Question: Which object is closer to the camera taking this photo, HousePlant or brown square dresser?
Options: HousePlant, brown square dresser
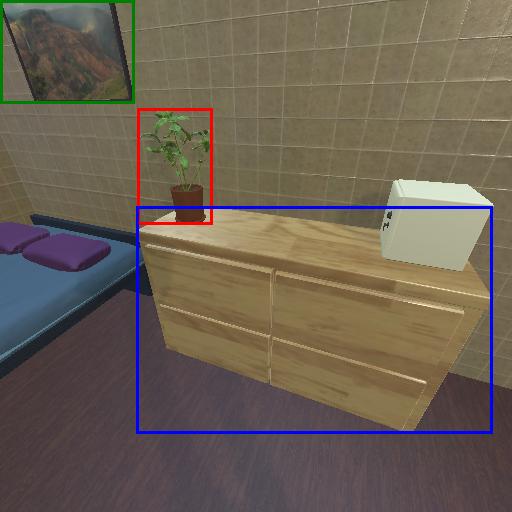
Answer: HousePlant